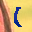
Label: 1